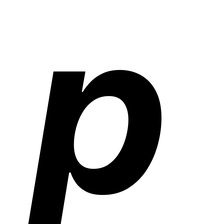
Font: Inter-Italic_Bold_Italic